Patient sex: F
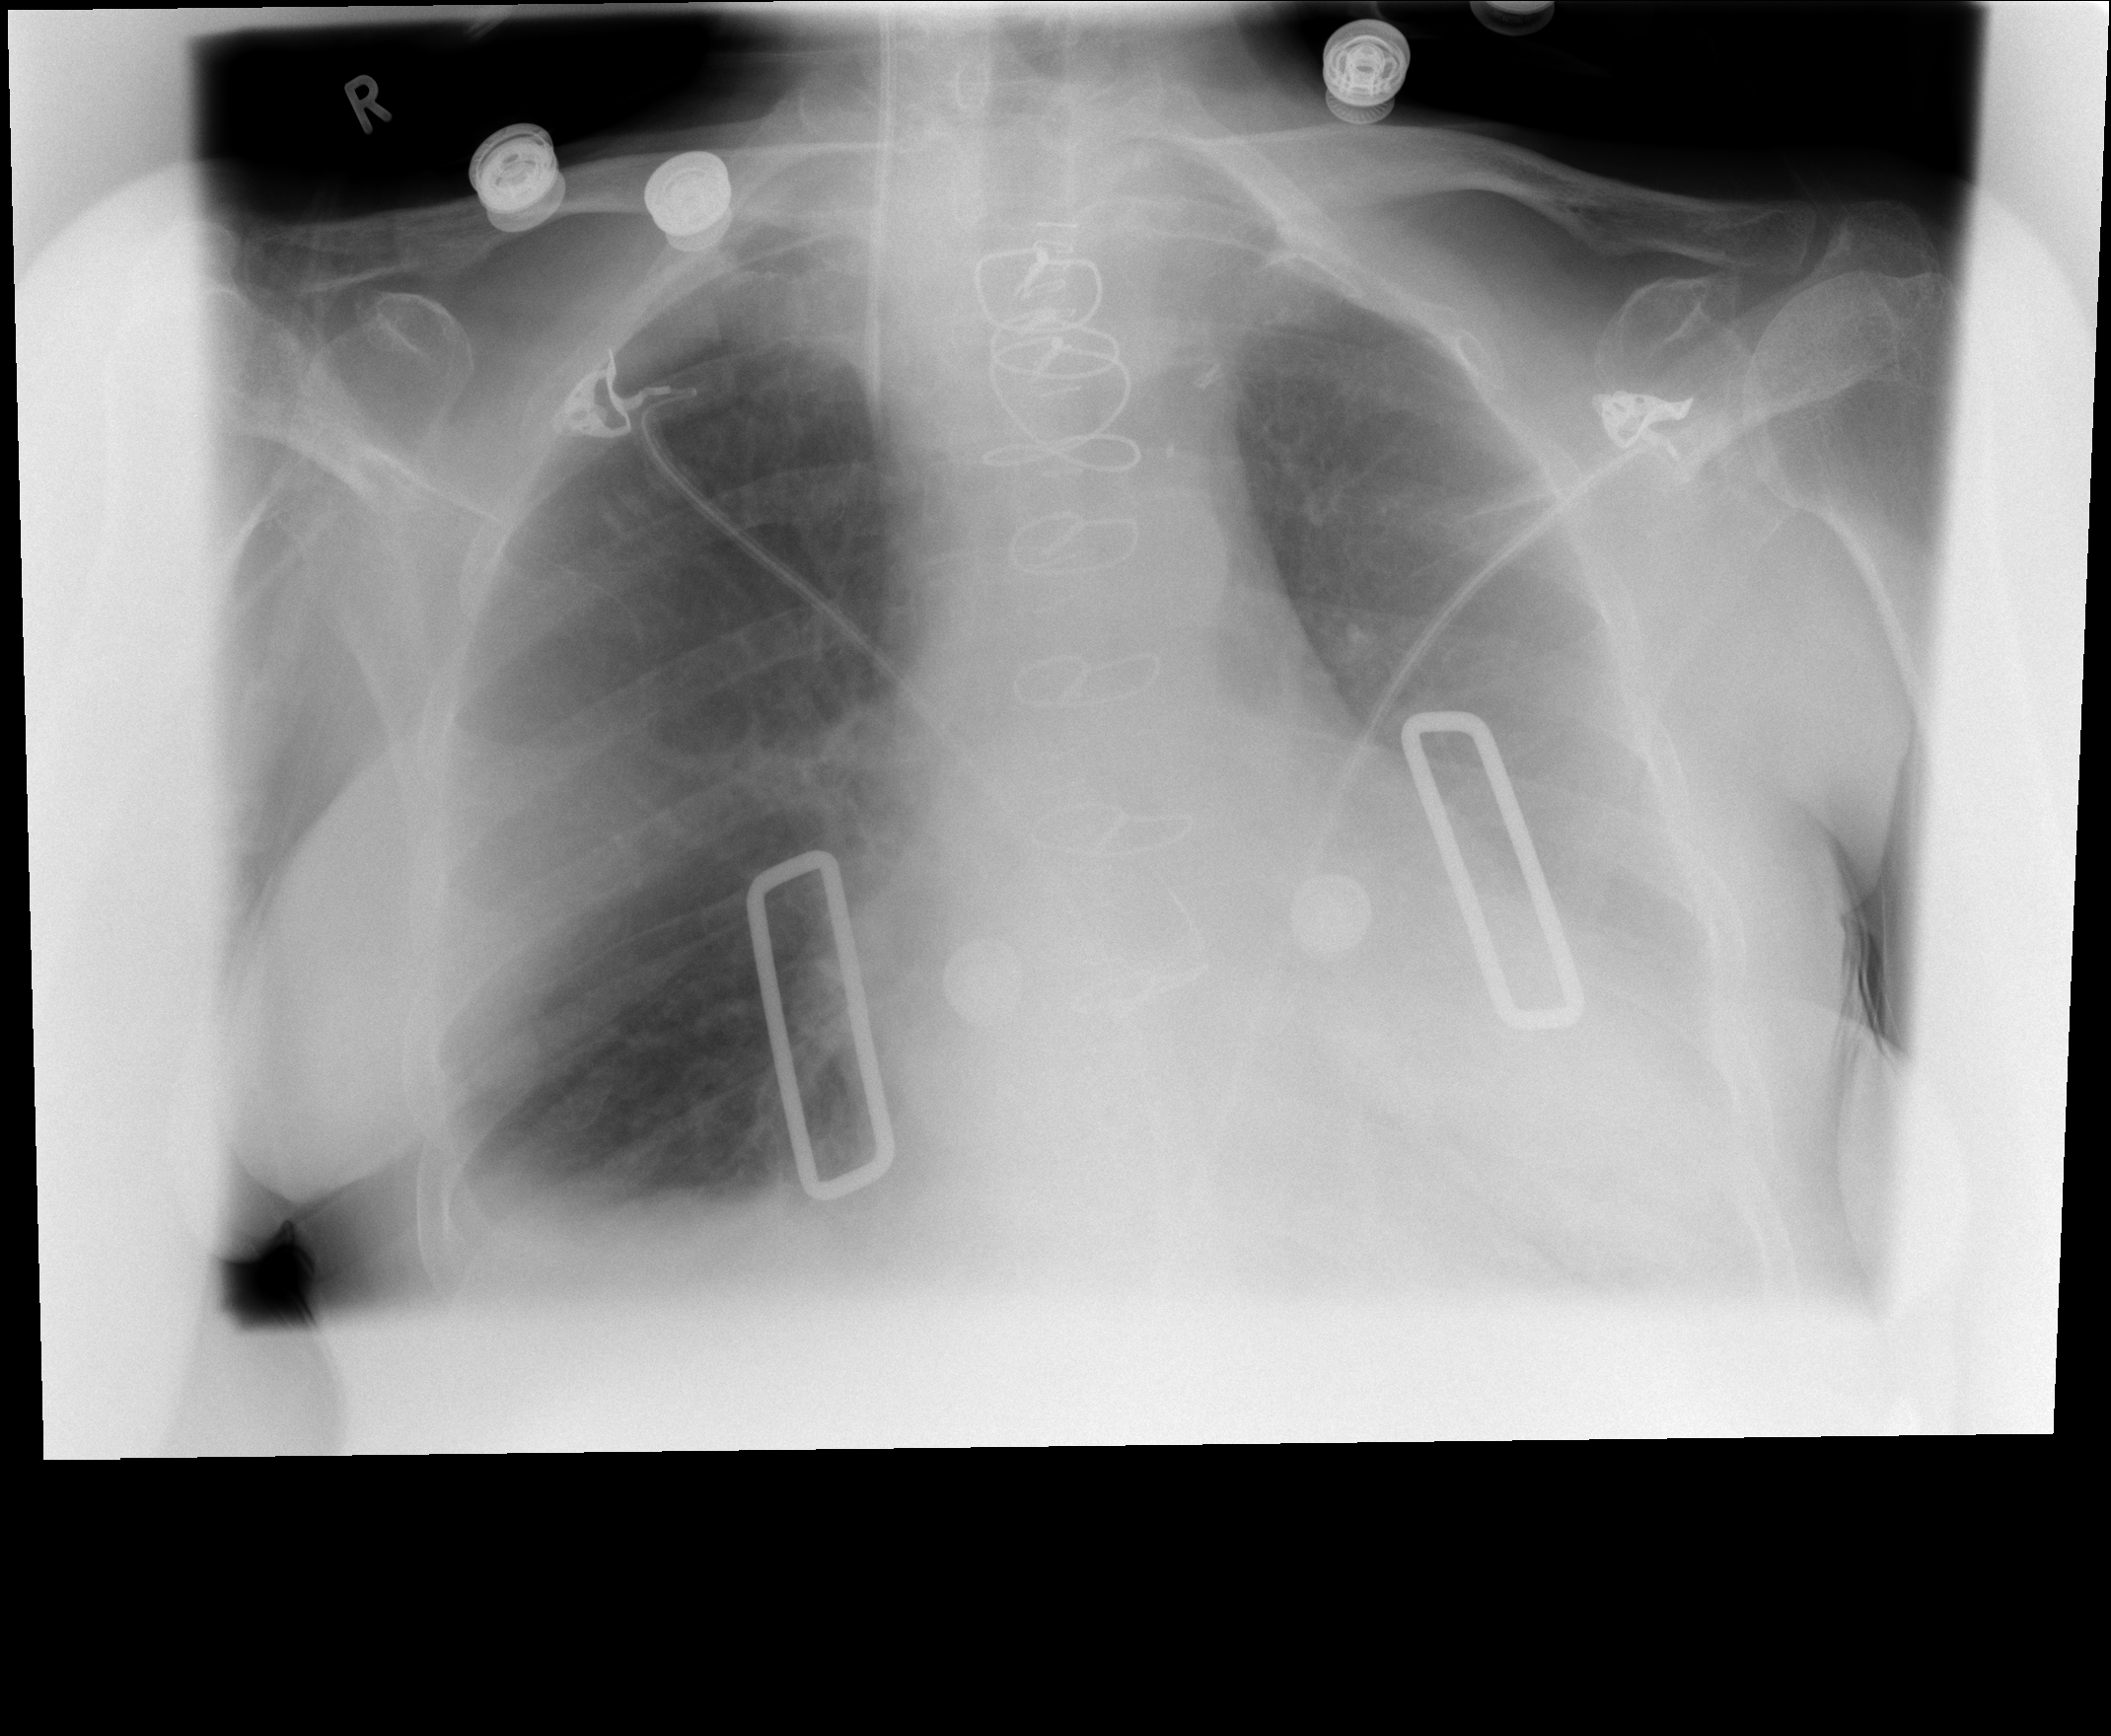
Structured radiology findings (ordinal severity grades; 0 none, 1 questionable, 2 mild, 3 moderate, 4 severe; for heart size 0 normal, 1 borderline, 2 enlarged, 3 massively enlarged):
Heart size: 2
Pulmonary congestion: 0
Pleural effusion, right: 2
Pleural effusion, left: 2
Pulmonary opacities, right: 0
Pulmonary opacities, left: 0
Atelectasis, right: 2
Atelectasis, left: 2